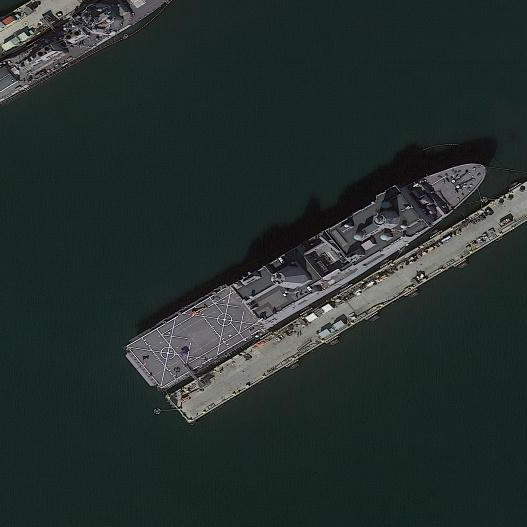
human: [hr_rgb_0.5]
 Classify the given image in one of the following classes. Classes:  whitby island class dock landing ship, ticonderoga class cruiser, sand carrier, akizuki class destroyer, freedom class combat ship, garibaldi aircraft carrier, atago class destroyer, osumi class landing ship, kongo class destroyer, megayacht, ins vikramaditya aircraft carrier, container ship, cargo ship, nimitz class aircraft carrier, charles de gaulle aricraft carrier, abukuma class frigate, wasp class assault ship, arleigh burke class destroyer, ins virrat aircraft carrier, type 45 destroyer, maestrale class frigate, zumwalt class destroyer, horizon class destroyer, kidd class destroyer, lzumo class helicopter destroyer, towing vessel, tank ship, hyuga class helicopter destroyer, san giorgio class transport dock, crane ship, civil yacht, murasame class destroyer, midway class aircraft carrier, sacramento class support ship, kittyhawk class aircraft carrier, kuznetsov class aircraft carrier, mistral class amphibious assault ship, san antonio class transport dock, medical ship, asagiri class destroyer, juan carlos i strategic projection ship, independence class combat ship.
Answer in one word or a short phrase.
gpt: San Antonio class transport dock